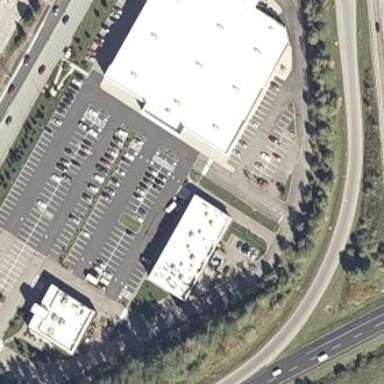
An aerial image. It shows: Retail building.